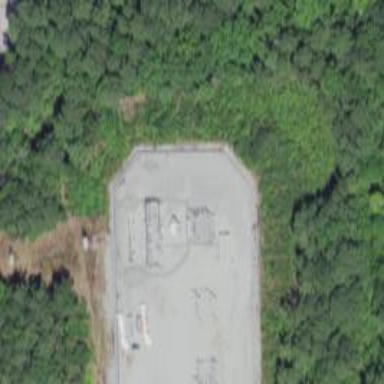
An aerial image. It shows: Distribution substation surrounded by fence.